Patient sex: F
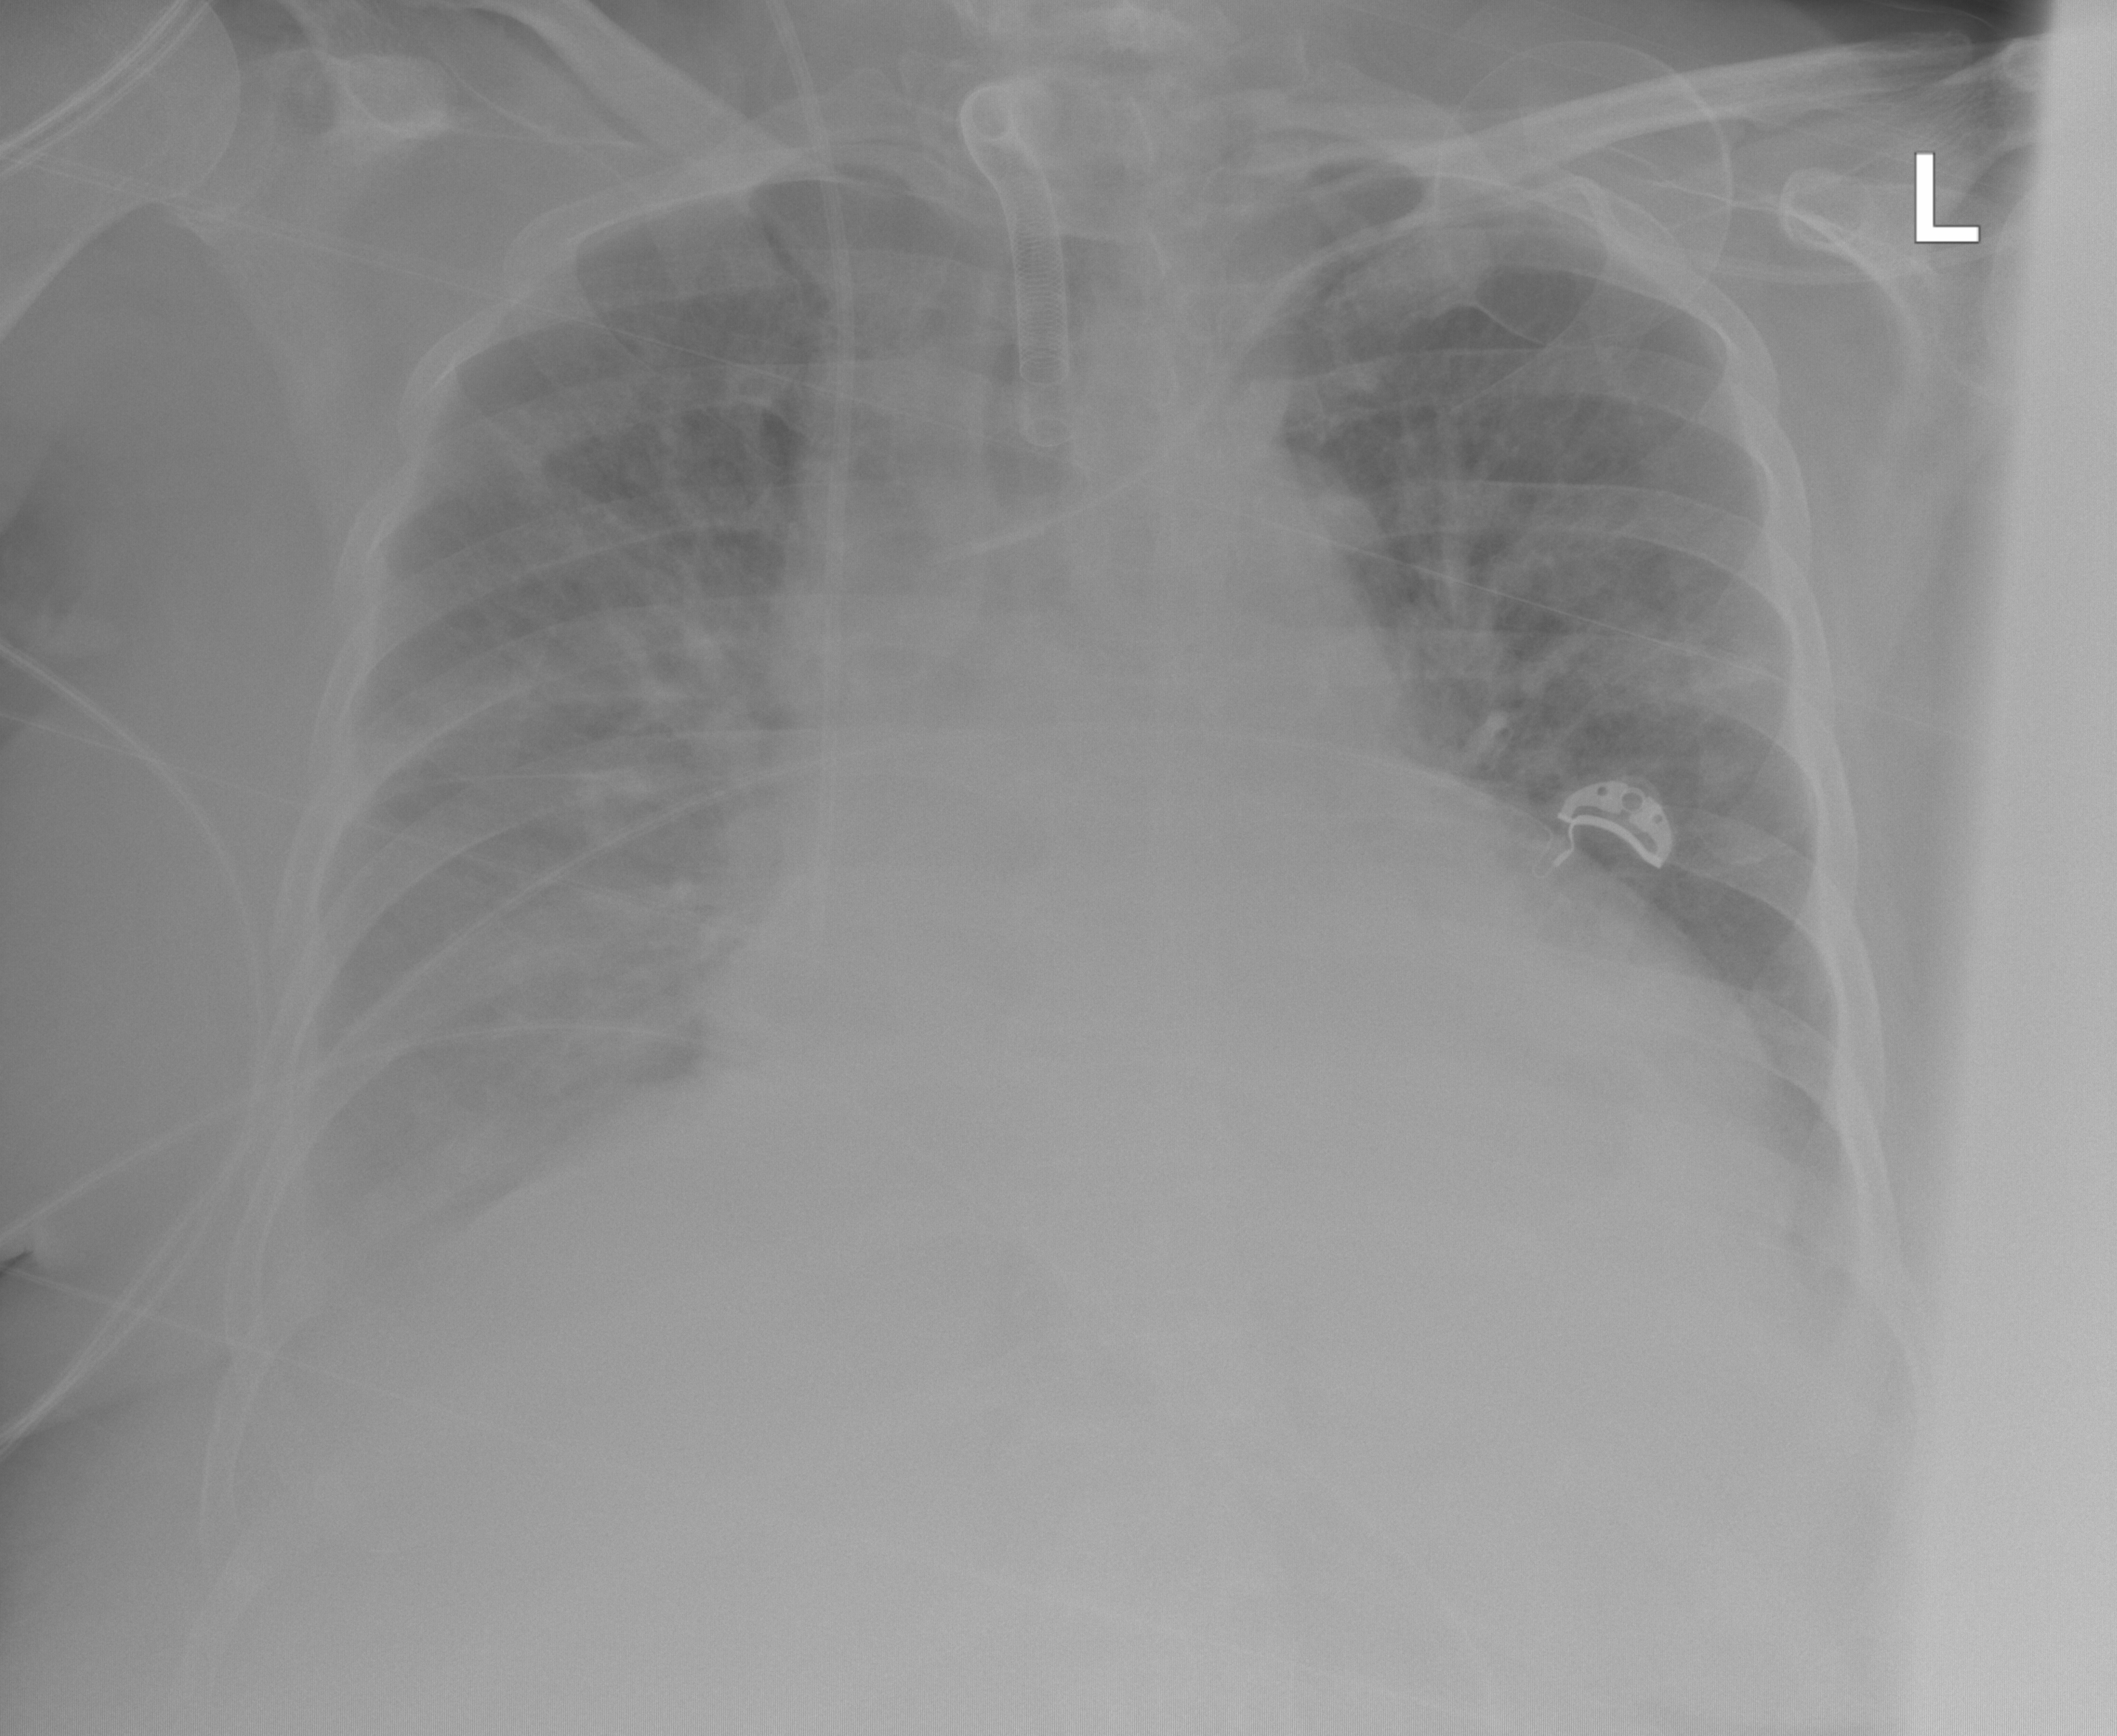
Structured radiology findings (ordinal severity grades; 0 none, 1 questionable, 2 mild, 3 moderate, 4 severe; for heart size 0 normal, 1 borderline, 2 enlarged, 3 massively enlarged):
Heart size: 0
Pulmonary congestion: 0
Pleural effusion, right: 2
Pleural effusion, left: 2
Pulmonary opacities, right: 0
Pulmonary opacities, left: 0
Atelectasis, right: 2
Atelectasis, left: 0